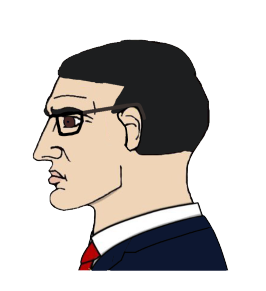
Label: 4_Yes_Chad